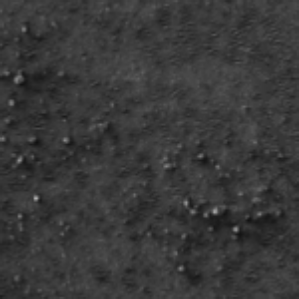
Label: frost